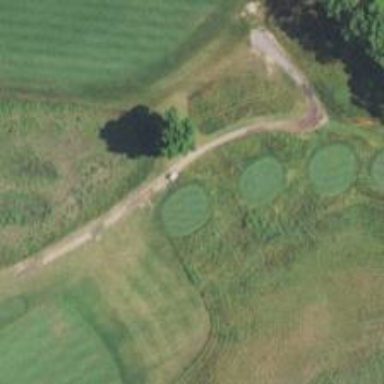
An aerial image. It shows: Path for golf carts.